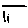
Label: line